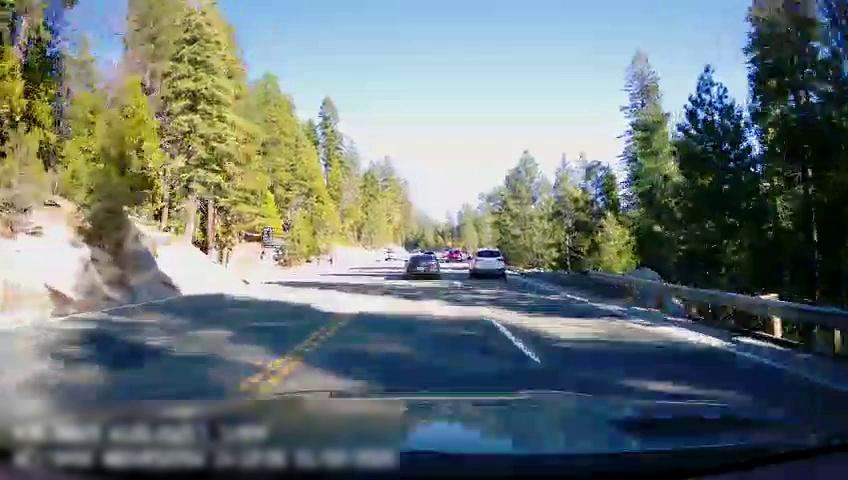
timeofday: Day
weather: Sunny
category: Drivable Space
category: Vehicles | Car
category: Vehicles | SUV
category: Vehicles | SUV
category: Lanes | Current Lane
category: Lanes | Alternate Lane
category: Lanes | Opposite Lane